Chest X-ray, AP view. Patient: 37 years old, sex M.
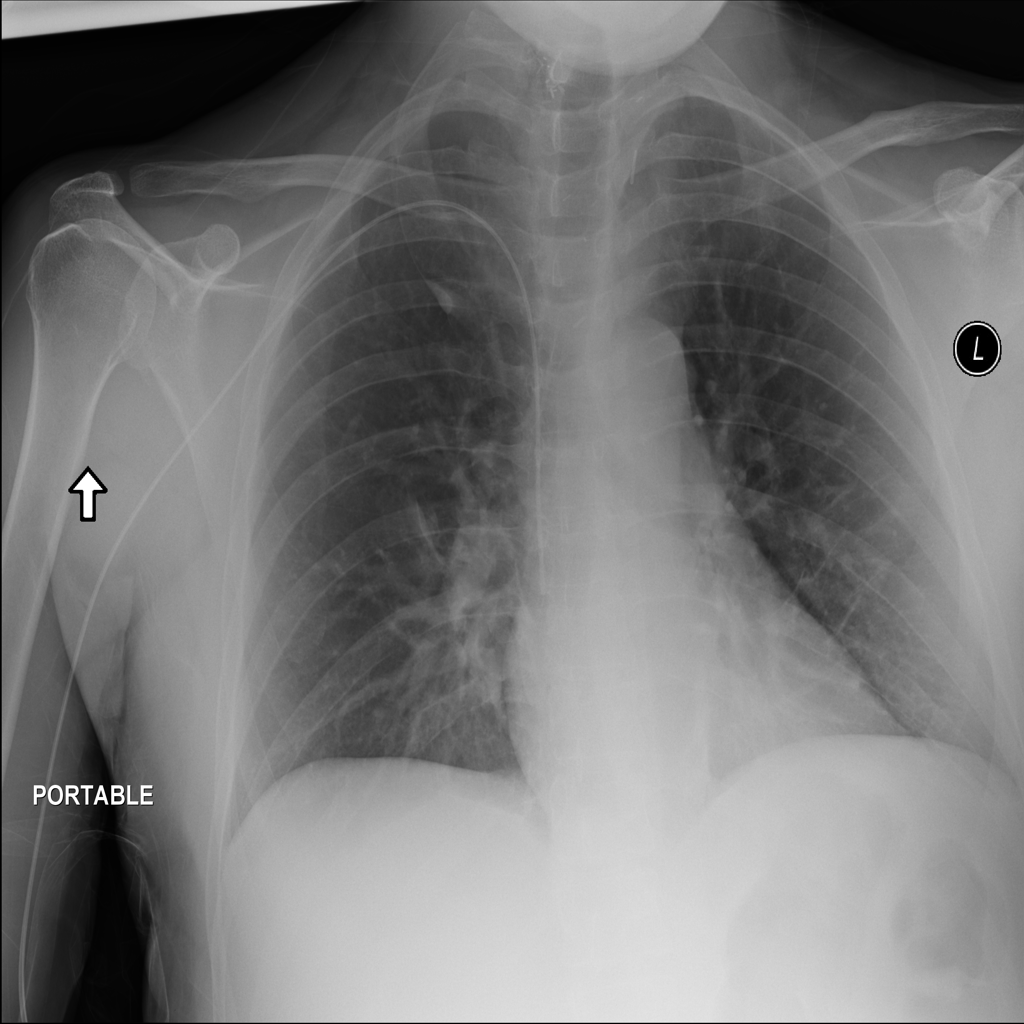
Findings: No Finding